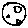
Label: moon